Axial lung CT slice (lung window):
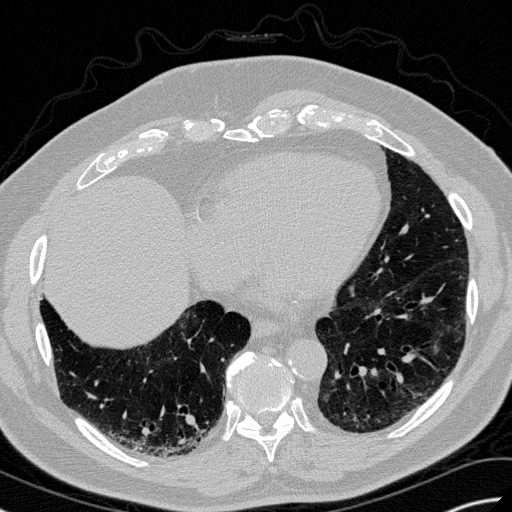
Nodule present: no